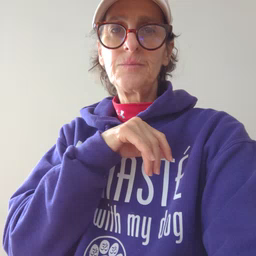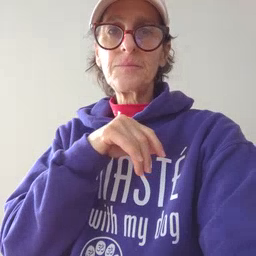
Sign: head